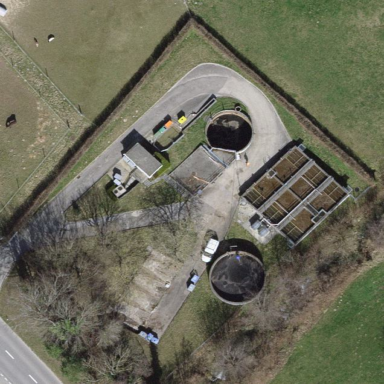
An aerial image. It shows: Wastewater plant.